Question: Find the minimum number of moves required to get from the Tower of Hanoi state described in the figure to the completed state
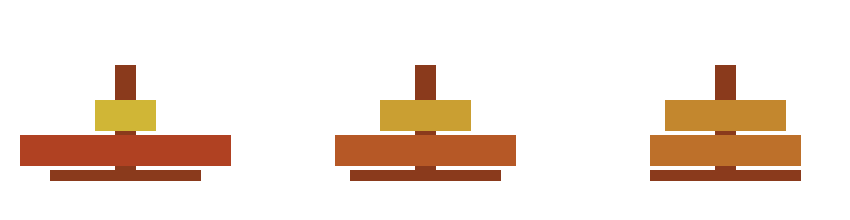
Answer: 45